Question: I have Three table image and parameter like below. I'm Having problems while building query. Exact result is not displaying in one query. I want to get information from master table.
In table Customer I'm filling data from Regular and Master and Regular is under Master Table. Iwant to joint the query below
'''
SELECT Customer.CustomerId,
Customer.RefId,
Regular.LicenseId,
Regular.ControlId,
Master.MasterId,
Master.FullName,
Master.profile
FROM Customer
INNER JOIN Regular
ON Customer.RefId = Regular.LicenseId
INNER JOIN Master
ON Regular.ControlId = Master.MasterId
'''
'''
SELECT Customer.CustomerId,
Customer.RefId,
Master.FullName,
Master.profile
FROM Customer
INNER JOIN Master
ON Customer.RefId = Master.MasterId
'''

How can I get the both result in one query. I'm tired using different different statement. Can I get the solution for this...
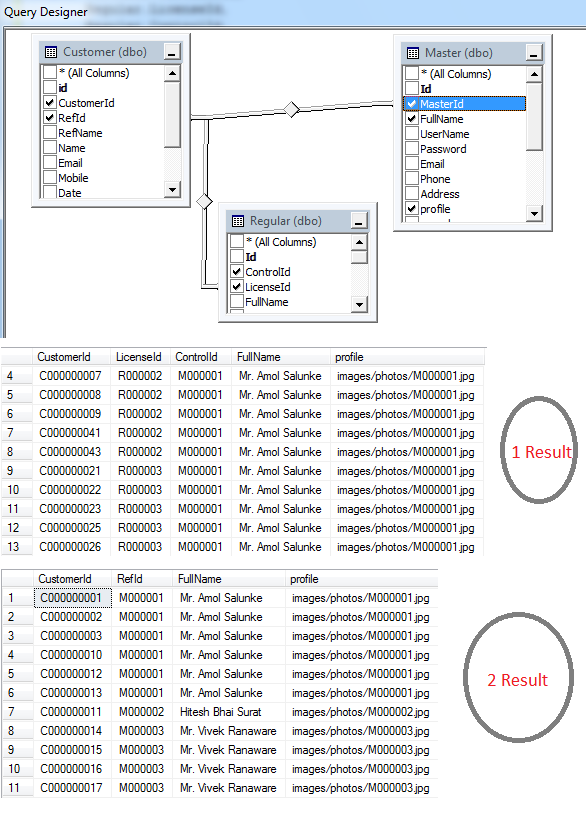
Answer: 'UNION' should include equal number of columns
'''
SELECT Customer.CustomerId,
Customer.RefId,
Regular.LicenseId,
Regular.ControlId,
Master.MasterId,
Master.FullName,
Master.profile
FROM Customer
INNER JOIN Regular
ON Customer.RefId = Regular.LicenseId
INNER JOIN Master
ON Regular.ControlId = Master.MasterId
UNION ALL
SELECT Customer.CustomerId,
Customer.RefId,
'' LicenseId,
'' ControlId,
'' MasterId,
Master.FullName,
Master.profile
FROM Customer
INNER JOIN Master
ON Customer.RefId = Master.MasterId
'''
Declare a parameter to pass the query string(r% or m%)
'''
-- DemoProc 'R'
CREATE PROCEDURE Demoproc @param VARCHAR(50)
AS
BEGIN
SET NOCOUNT ON;
IF( @param LIKE 'R%' )
BEGIN
SELECT Customer.CustomerId,
Customer.RefId,
Regular.LicenseId,
Regular.ControlId,
Master.MasterId,
Master.FullName,
Master.profile
FROM Customer
INNER JOIN Regular
ON Customer.RefId = Regular.LicenseId
INNER JOIN Master
ON Regular.ControlId = Master.MasterId
END
ELSE IF( @param LIKE 'M%' )
BEGIN
SELECT Customer.CustomerId,
Customer.RefId,
'' LicenseId,
'' ControlId,
'' MasterId,
Master.FullName,
Master.profile
FROM Customer
INNER JOIN Master
ON Customer.RefId = Master.MasterId
END
END
GO
'''